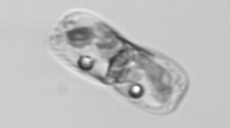
Label: pennate_morphotype1